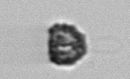
Label: Dinophyceae